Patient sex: M
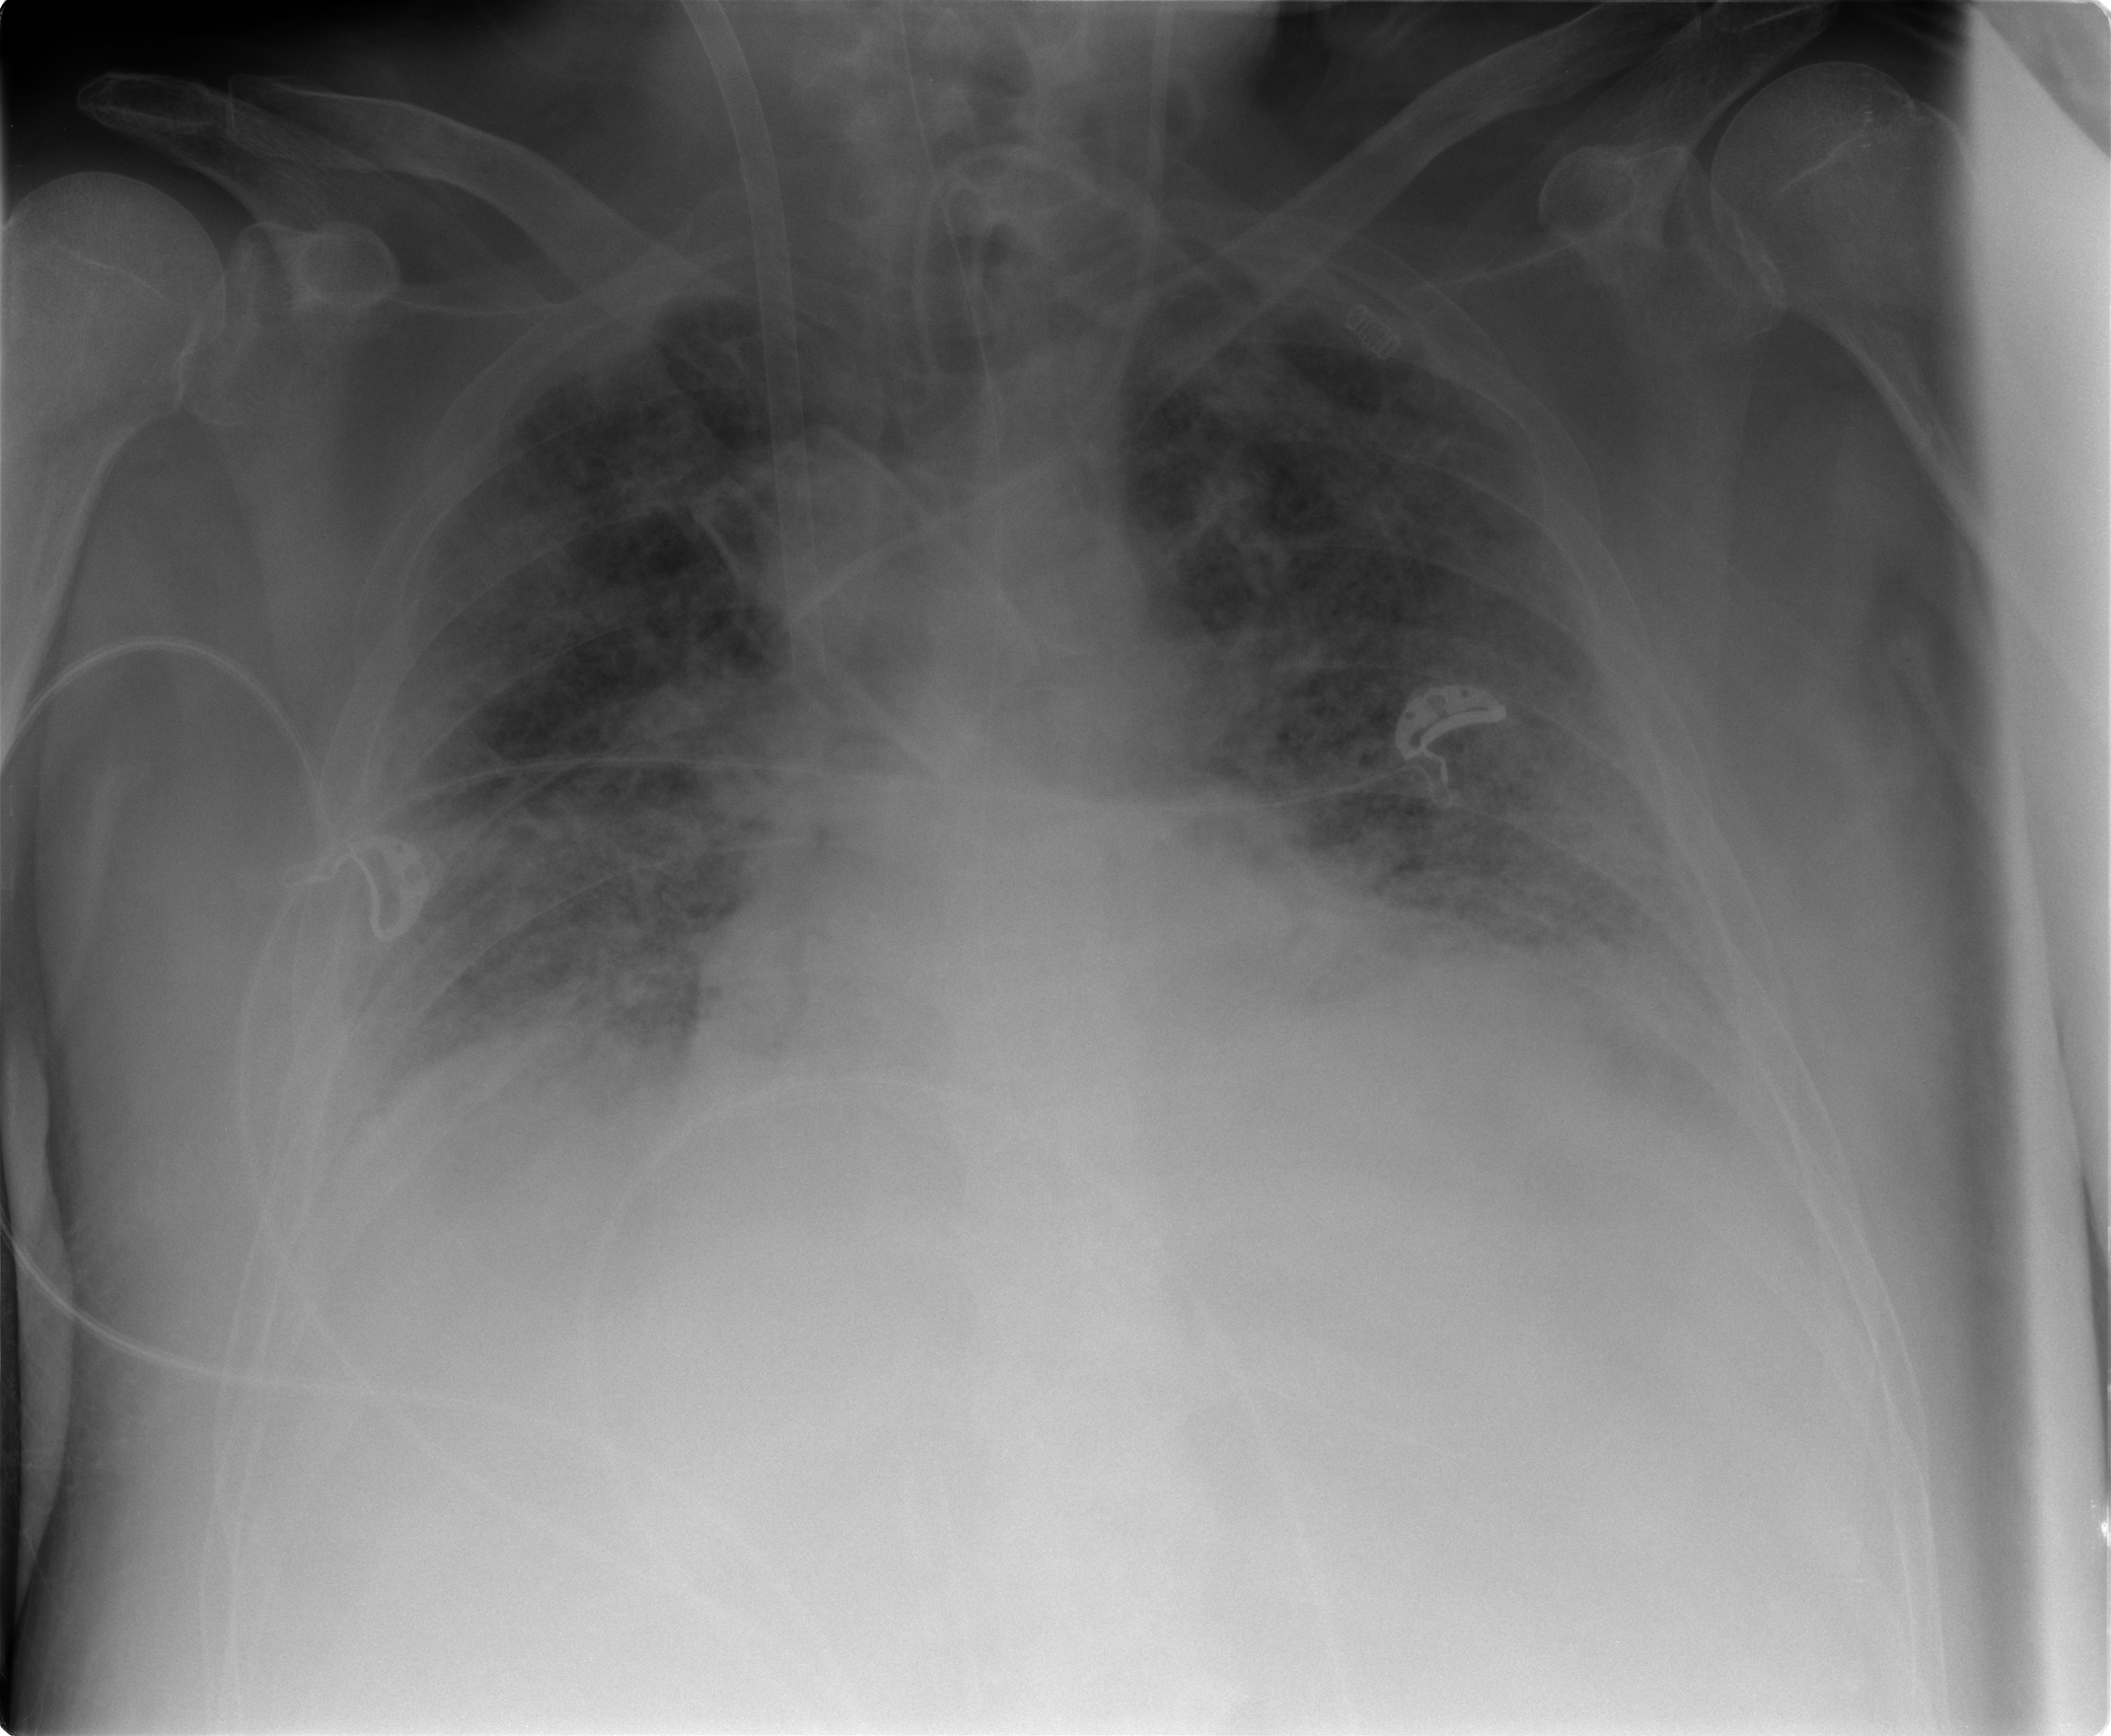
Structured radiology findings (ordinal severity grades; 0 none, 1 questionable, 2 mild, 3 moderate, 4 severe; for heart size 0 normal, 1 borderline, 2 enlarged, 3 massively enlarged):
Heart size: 2
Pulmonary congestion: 2
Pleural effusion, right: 2
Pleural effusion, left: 2
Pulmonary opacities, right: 3
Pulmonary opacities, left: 3
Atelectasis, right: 2
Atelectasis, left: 2